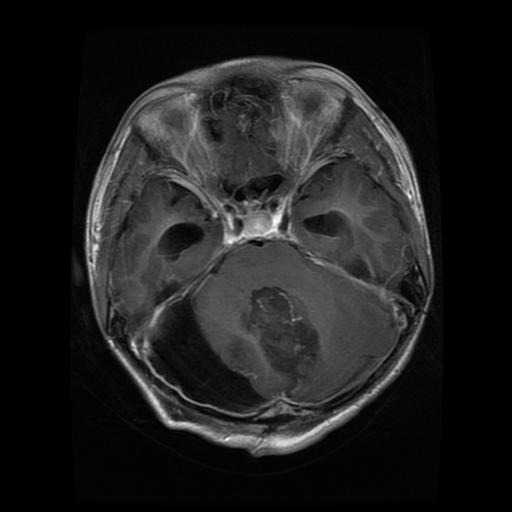
Label: glioma